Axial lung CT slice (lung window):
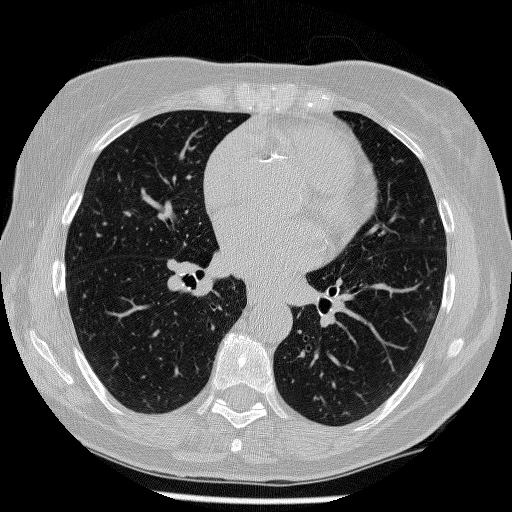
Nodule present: yes
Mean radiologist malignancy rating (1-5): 3.333